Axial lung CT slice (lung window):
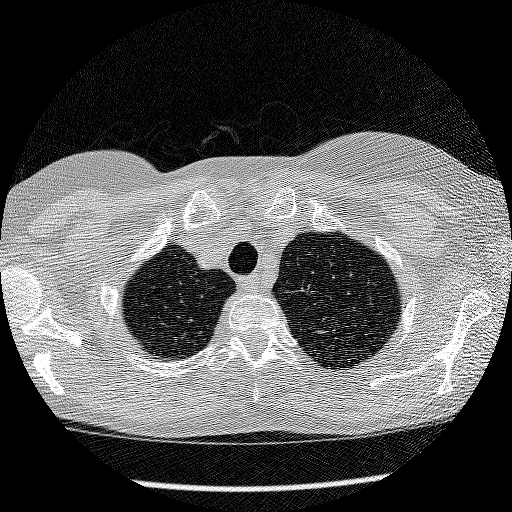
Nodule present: no